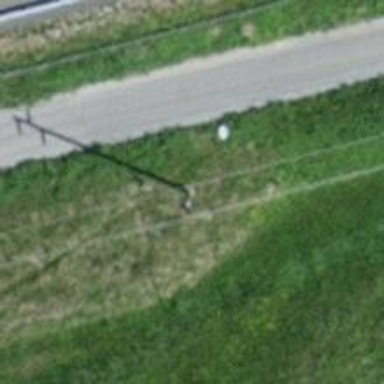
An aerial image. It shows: Power pole.